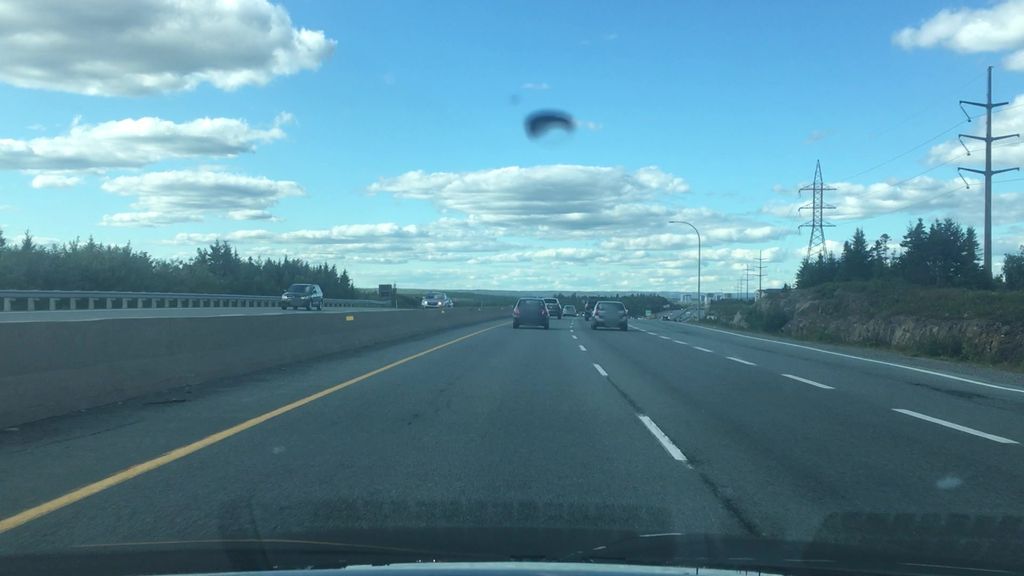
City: halifax